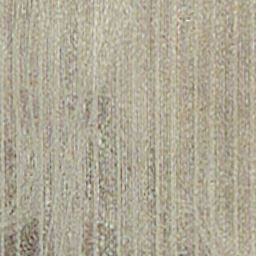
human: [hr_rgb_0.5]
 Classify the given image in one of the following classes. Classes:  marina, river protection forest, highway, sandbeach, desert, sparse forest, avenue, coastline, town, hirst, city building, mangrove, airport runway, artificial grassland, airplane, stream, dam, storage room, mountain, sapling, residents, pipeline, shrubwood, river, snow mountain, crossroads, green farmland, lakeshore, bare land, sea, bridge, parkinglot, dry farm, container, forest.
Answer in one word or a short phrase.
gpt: dry farm